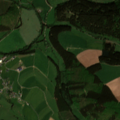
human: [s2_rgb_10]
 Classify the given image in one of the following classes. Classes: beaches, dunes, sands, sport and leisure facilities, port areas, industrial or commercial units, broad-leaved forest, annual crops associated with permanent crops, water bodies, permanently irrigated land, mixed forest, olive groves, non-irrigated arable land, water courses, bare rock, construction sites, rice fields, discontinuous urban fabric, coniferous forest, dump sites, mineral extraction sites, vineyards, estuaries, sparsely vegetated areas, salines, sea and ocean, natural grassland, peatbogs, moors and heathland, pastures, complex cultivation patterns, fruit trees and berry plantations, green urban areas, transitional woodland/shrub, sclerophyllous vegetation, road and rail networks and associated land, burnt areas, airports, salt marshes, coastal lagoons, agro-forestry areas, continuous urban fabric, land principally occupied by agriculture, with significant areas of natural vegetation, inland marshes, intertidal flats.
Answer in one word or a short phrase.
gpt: pastures, broad-leaved forest, coniferous forest, mixed forest